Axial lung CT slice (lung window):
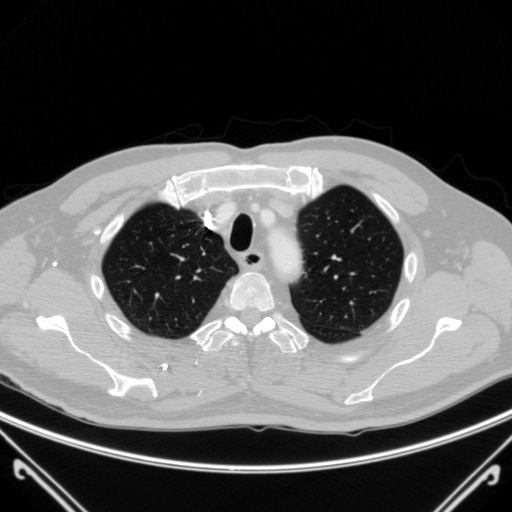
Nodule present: no